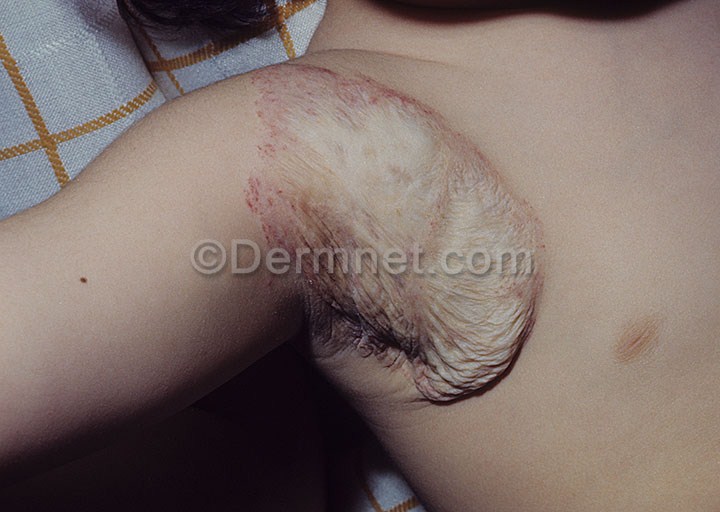
Disease: Vascular Tumors